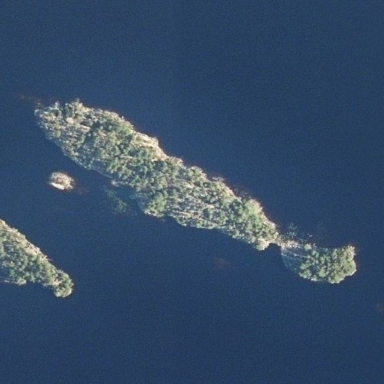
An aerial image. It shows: Islet.